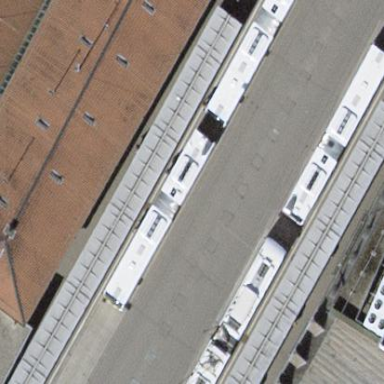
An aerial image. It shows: Shelter for public transport located on building roof.